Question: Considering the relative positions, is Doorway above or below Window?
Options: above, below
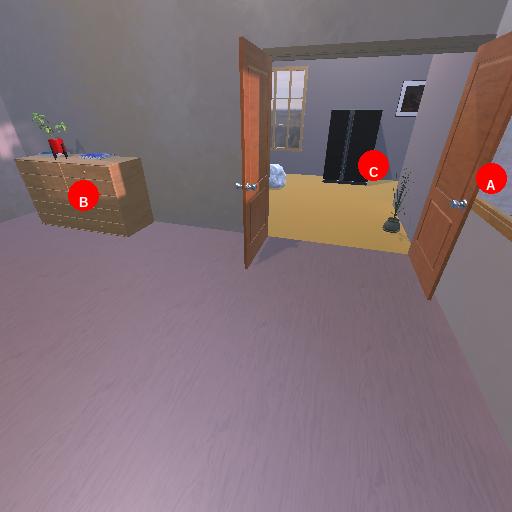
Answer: above